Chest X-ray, AP view. Patient: 67 years old, sex F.
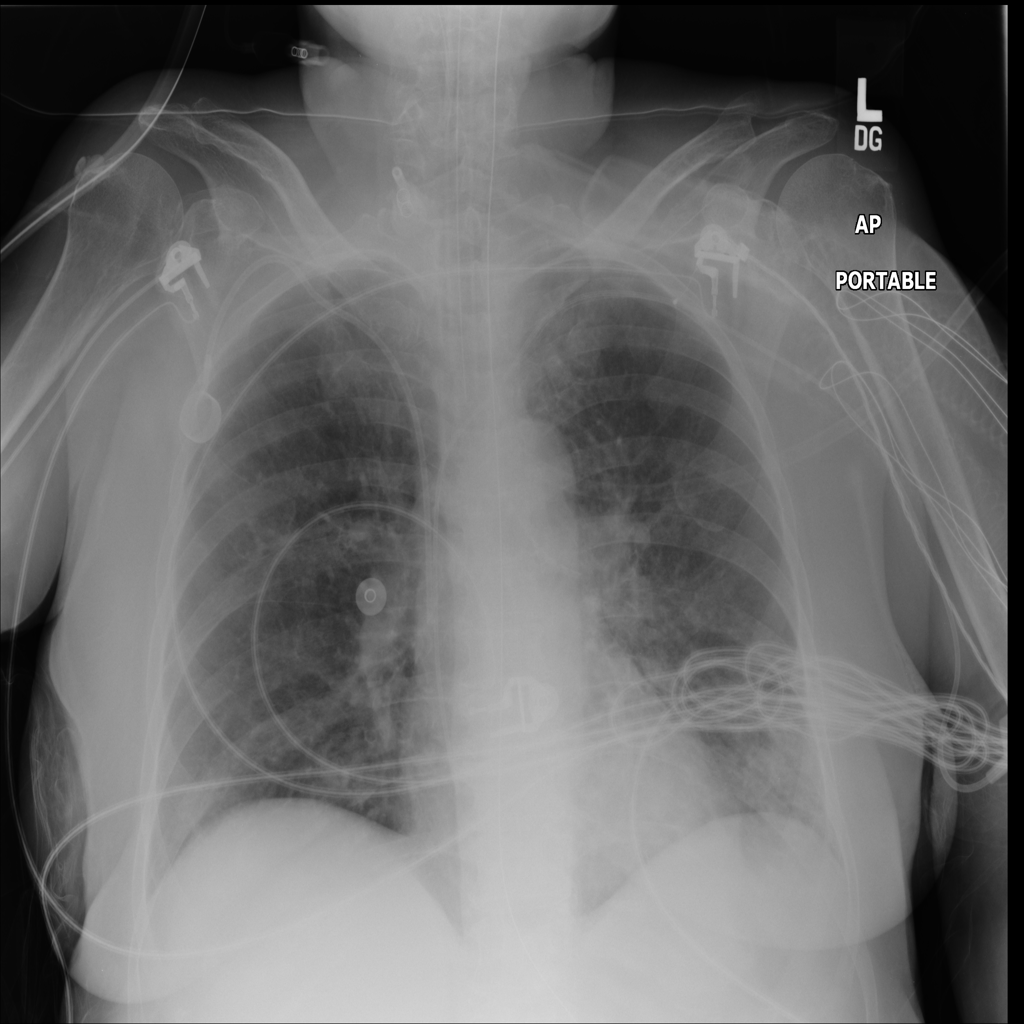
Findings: No Finding